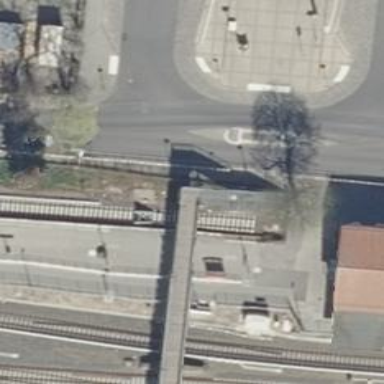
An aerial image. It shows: Platform edge at railway station.